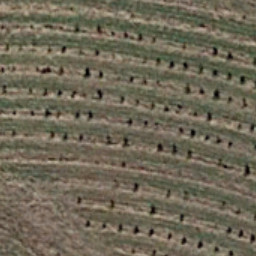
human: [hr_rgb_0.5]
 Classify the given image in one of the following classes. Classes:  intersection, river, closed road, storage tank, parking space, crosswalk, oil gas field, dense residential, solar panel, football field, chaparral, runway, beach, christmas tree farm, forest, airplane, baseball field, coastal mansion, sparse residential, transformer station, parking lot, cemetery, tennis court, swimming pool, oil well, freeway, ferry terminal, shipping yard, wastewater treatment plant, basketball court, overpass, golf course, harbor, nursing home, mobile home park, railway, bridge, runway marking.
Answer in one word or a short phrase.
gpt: christmas tree farm